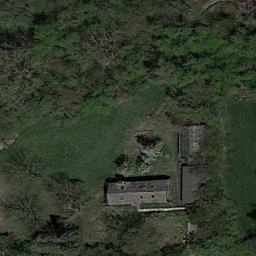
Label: sparse_residential